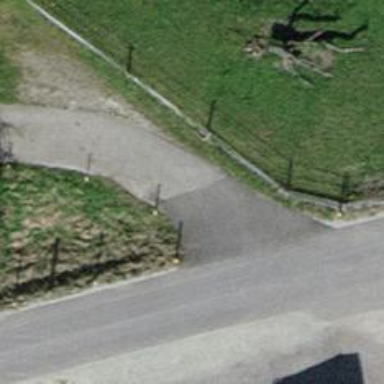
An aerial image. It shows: Unpaved driveway designed for service vehicles.